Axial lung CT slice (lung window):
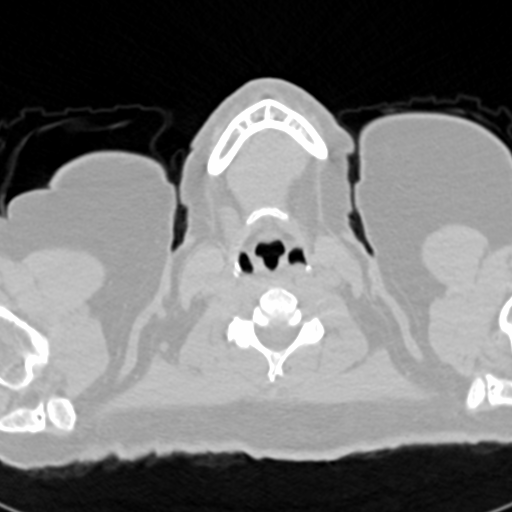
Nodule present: no